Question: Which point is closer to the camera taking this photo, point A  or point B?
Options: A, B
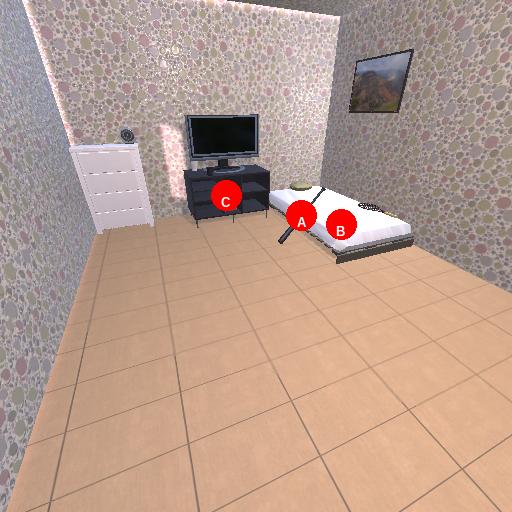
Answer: A